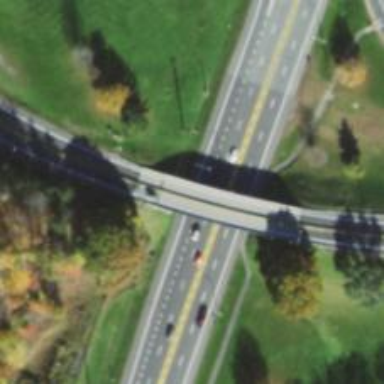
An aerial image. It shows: Trunk link highway passing over bridge.